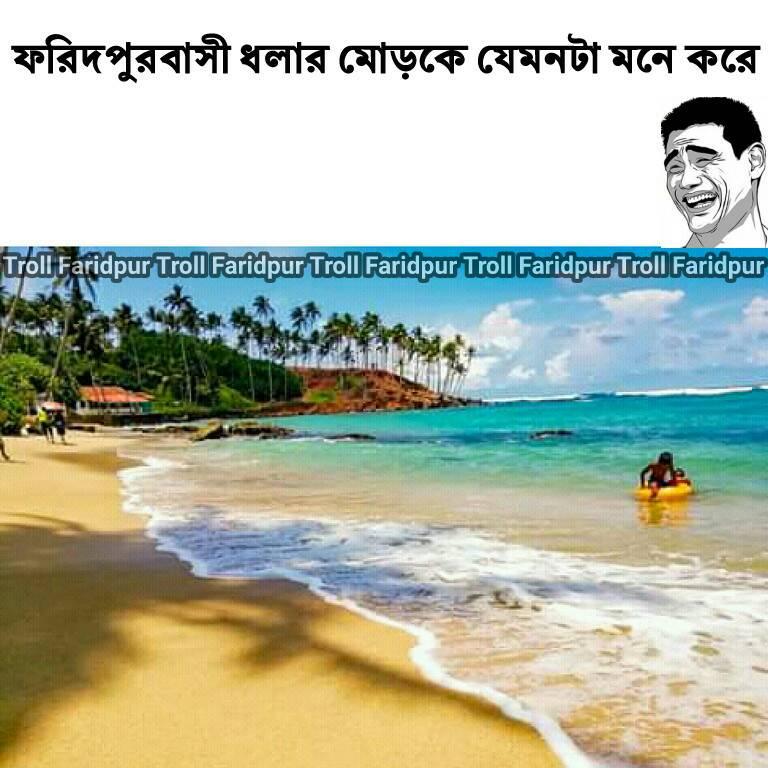
Caption: ফরিদপুরবাসী  ধলার মোড়কে যেমনটা মনে করে
Label: non-hate